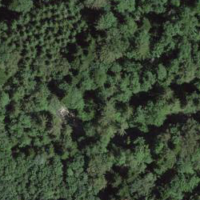
EUNIS habitat code: 43
Species observed at this site:
Corylus avellana